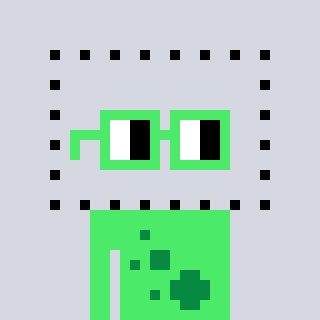
a pixel art character with square light green glasses, a void-shaped head and a teal-colored body on a cool background